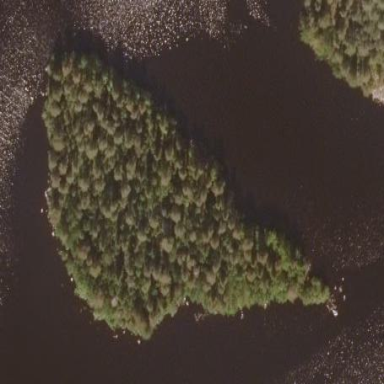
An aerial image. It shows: Islet covered with woodland.